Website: crate-barrel
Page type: account-selection
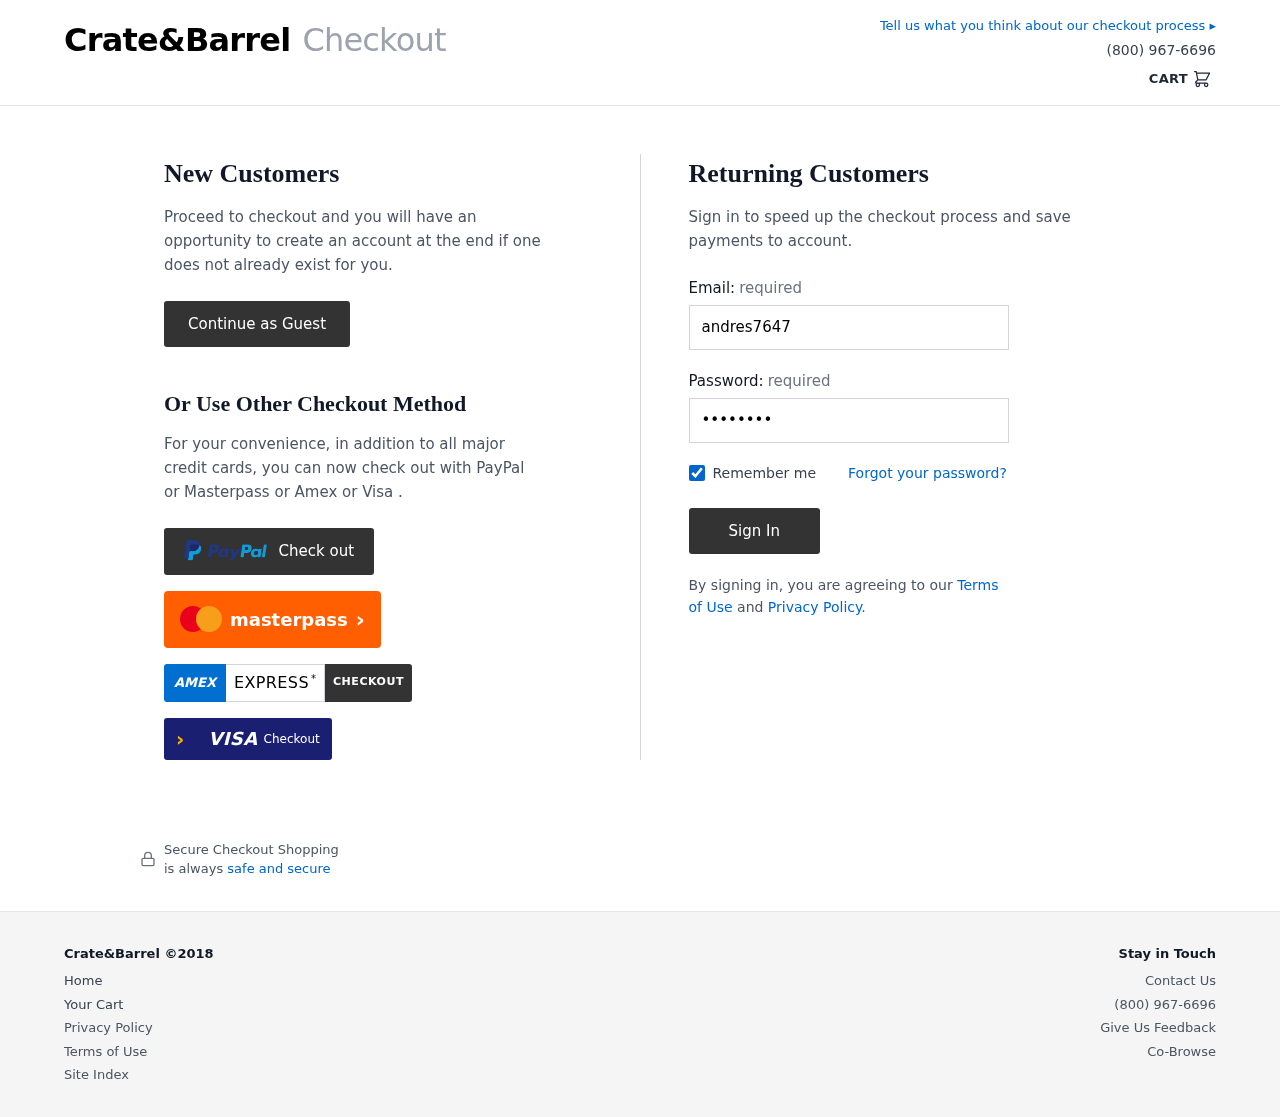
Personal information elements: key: PII_LOGIN_USERNAME
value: andres7647